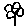
Label: flower